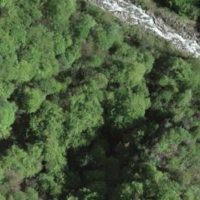
EUNIS habitat code: 44
Species observed at this site:
Hippocrepis emerus